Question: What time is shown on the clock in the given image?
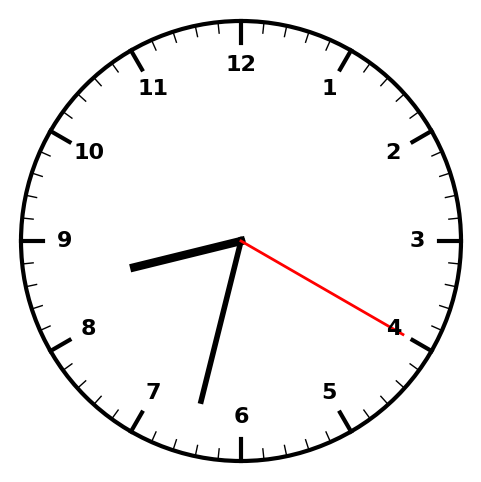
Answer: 08:32:20